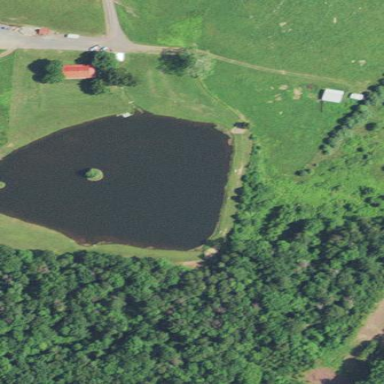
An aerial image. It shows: Pond surrounded by natural water.